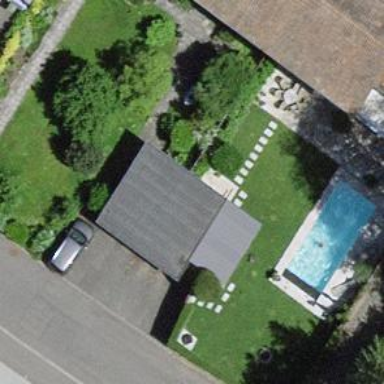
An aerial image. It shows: Group of garages.